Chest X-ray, AP view. Patient: 21 years old, sex M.
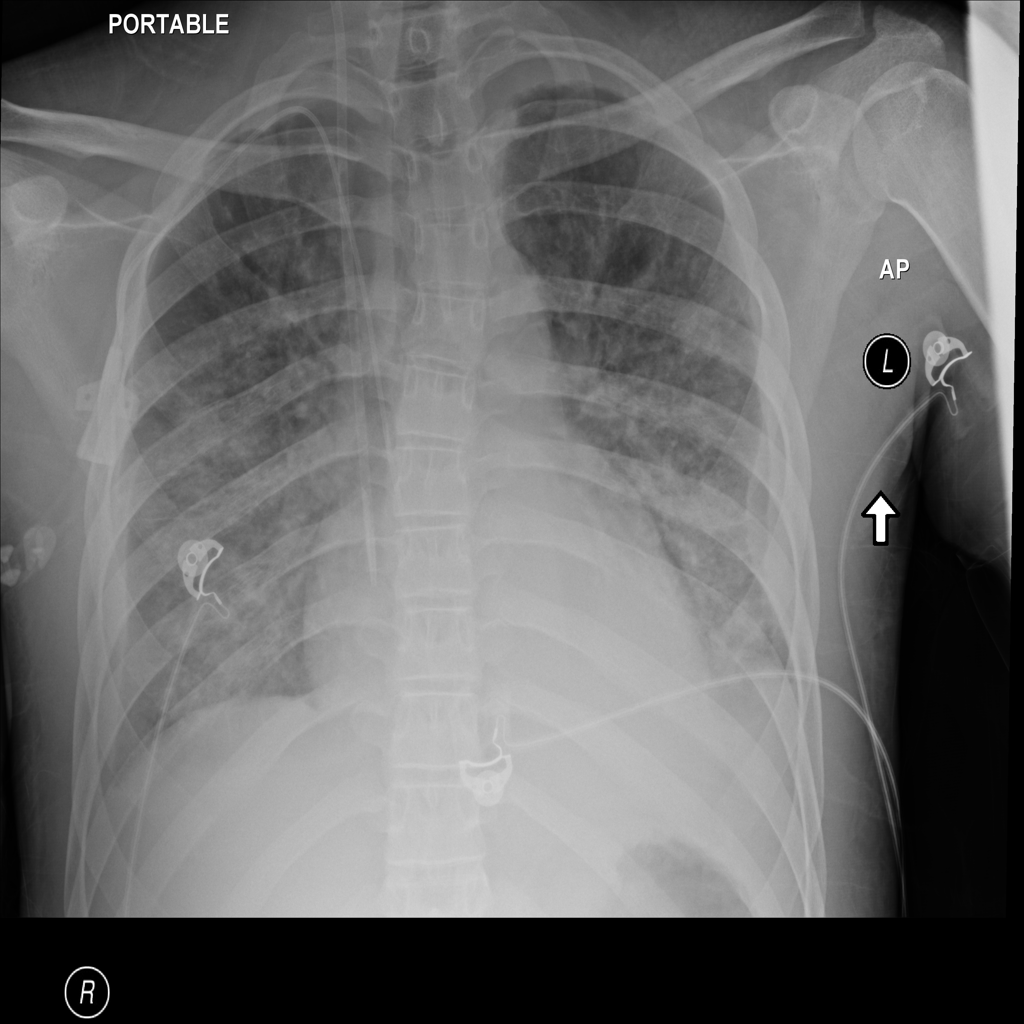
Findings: Effusion, Infiltration